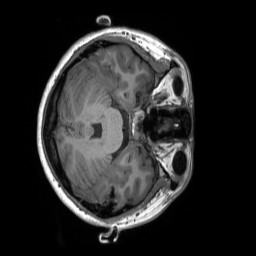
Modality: T1w
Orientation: axial
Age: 19
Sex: female
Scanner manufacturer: siemens
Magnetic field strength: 3 T
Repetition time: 2.3 s
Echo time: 0.00232 s